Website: walmart
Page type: customer-info-address
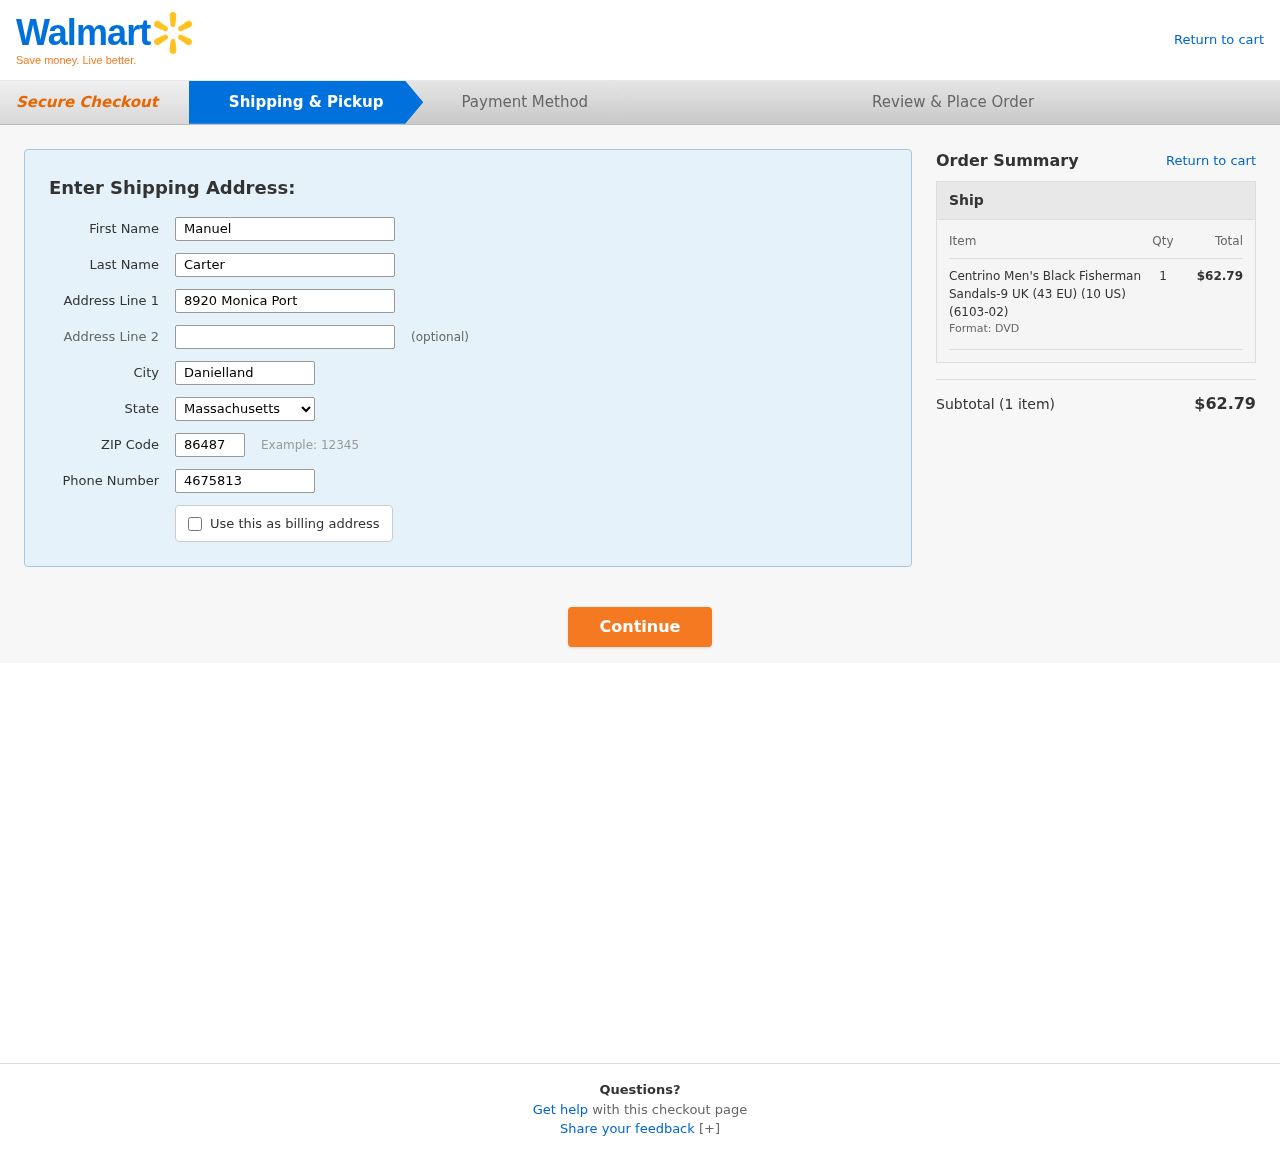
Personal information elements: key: PII_CITY
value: Danielland
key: PII_FIRSTNAME
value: Manuel
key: PII_LASTNAME
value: Carter
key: PII_PHONE
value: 4675813666
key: PII_POSTCODE
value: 86487
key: PII_STATE
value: Massachusetts
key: PII_STREET
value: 8920 Monica Port
Product elements: key: PRODUCT1_NAME
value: Centrino Men's Black Fisherman Sandals-9 UK (43 EU) (10 US) (6103-02)
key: PRODUCT1_QUANTITY
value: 1
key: PRODUCT1_LINE_TOTAL
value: $62.79
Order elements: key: ORDER_NUM_ITEMS
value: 1
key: ORDER_SUBTOTAL
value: $62.79